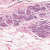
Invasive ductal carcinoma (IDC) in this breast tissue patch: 0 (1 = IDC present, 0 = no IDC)